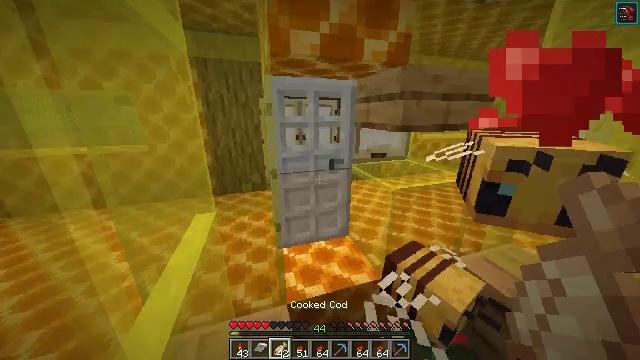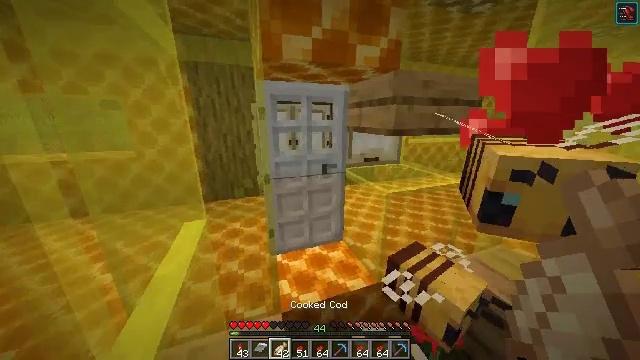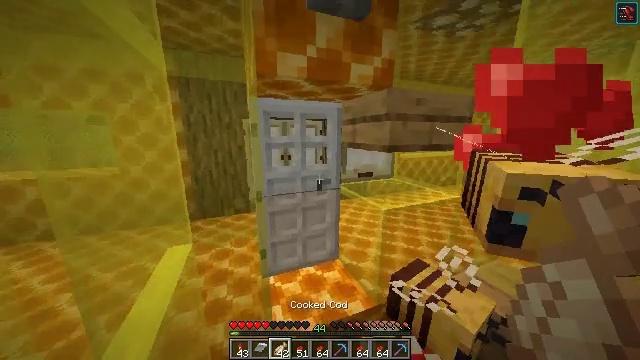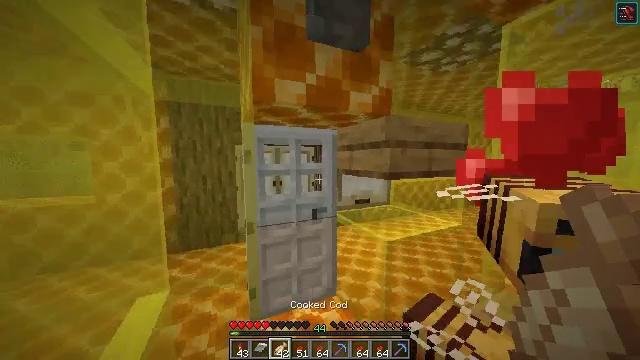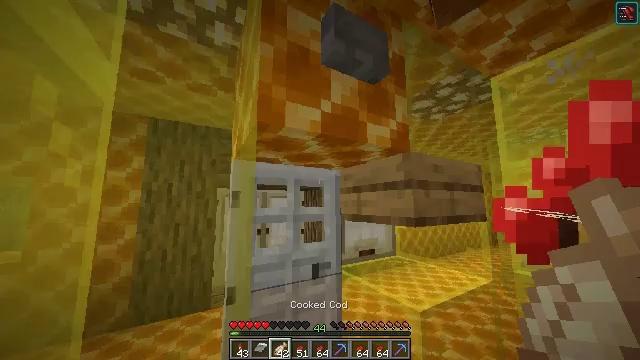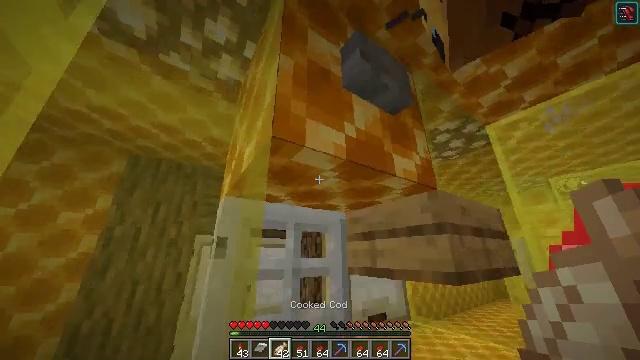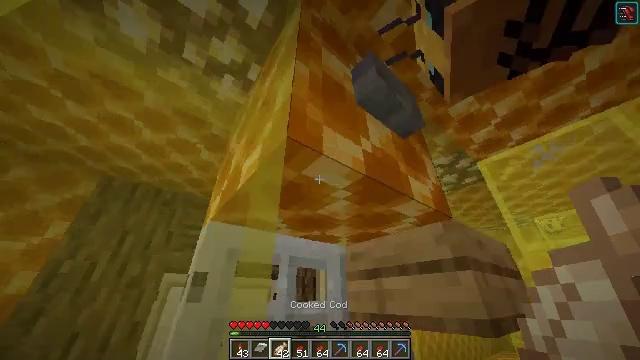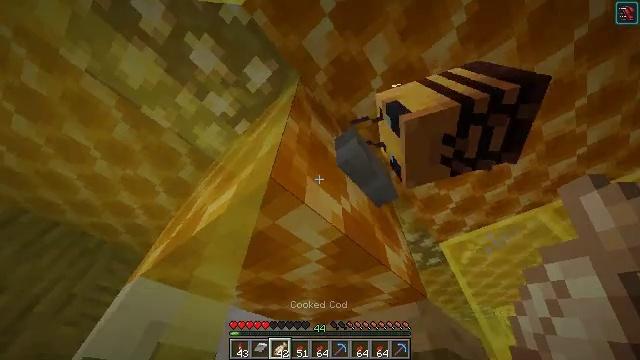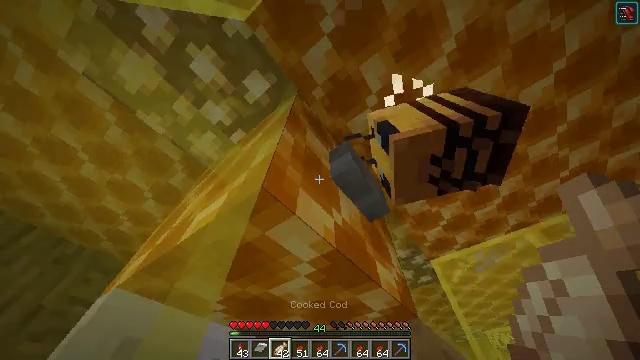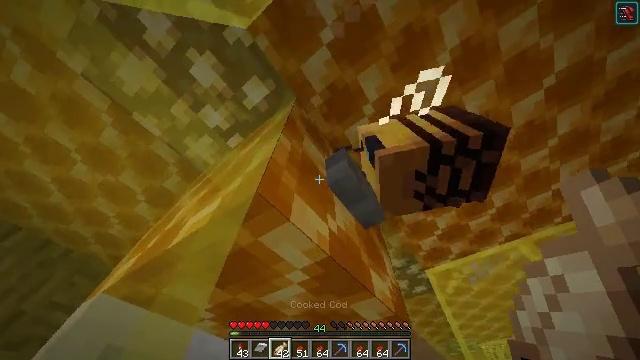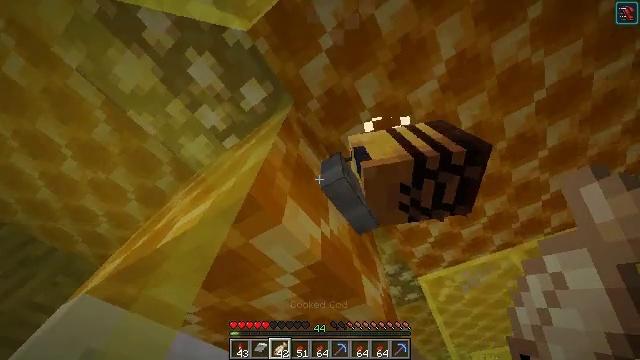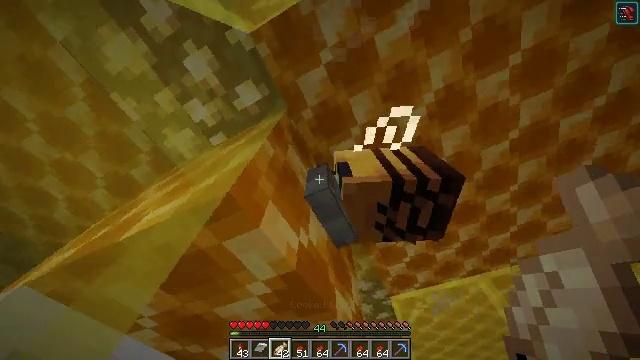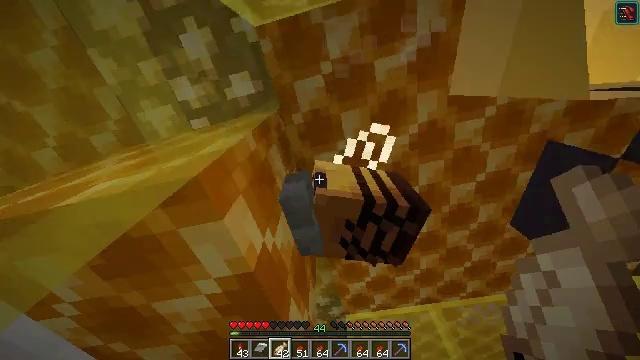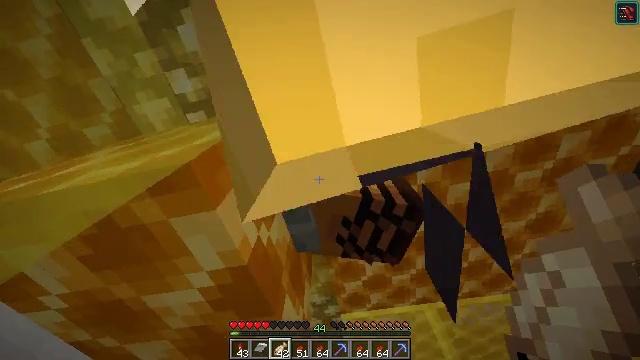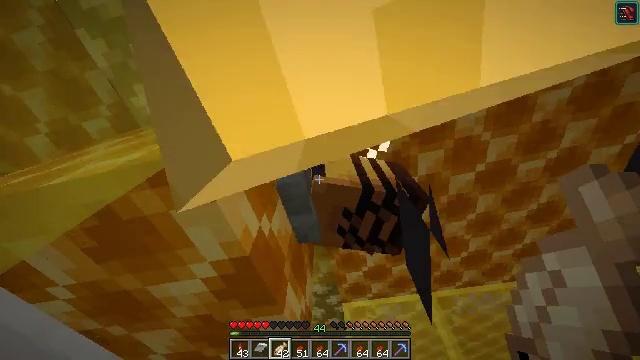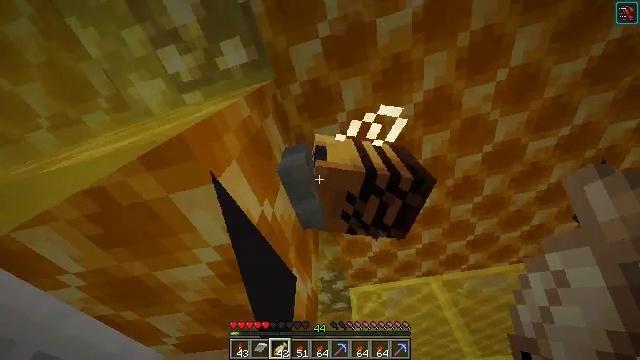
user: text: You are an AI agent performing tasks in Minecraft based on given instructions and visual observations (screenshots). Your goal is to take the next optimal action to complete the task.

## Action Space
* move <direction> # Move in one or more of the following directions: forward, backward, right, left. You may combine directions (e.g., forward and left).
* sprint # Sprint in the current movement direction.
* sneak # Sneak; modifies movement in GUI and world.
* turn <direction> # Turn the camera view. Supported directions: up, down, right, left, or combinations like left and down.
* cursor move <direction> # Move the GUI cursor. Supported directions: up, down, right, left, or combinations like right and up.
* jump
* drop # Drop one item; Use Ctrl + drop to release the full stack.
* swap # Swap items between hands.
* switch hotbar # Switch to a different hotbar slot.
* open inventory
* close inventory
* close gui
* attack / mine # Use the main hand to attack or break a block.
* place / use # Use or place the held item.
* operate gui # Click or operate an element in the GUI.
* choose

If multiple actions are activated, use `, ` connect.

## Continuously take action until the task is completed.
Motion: motion action
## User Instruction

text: Form a honey block with honey bottles in the grid.
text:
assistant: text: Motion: turn right and up
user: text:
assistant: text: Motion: move forward and move left, turn right and up
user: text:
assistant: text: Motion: move forward and move left, turn right and up
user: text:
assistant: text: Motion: move forward and move left, turn right and up
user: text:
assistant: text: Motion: move forward and move left, turn right and up
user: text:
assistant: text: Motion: turn right and up
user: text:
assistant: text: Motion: turn right and up
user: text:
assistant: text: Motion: turn right and up
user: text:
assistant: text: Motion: turn right and up
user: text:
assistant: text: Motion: turn right and up
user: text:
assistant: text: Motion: turn right and up
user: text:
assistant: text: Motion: turn right and up
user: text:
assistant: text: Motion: turn right
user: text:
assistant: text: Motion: turn down
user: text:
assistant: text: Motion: turn left and down
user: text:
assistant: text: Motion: no_op
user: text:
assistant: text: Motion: no_op
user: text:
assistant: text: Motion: turn left
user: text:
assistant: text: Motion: turn left
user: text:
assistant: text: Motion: turn left
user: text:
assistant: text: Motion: turn left and up
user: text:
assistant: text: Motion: turn left and up
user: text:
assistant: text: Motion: turn left and up
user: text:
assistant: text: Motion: turn left and up
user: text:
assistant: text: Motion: turn left and up
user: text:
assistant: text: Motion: turn left
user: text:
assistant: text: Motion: turn left and up
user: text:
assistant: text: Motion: turn left and up
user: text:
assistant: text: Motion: turn left and down
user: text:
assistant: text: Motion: turn left and down